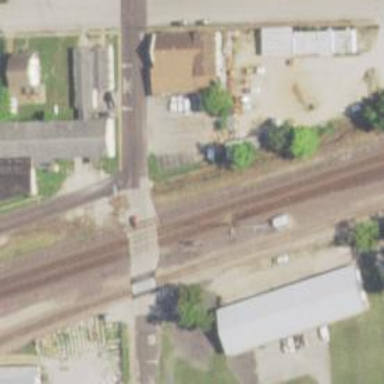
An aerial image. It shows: Level crossing along the railway.